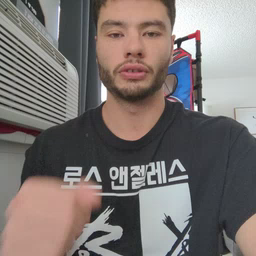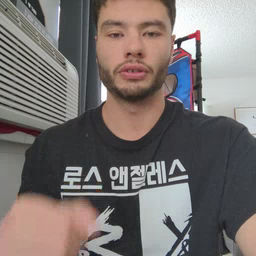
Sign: yes